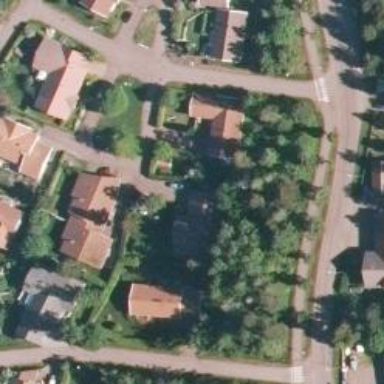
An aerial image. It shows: Suburb.